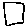
Label: square